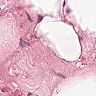
Metastatic tissue present: no